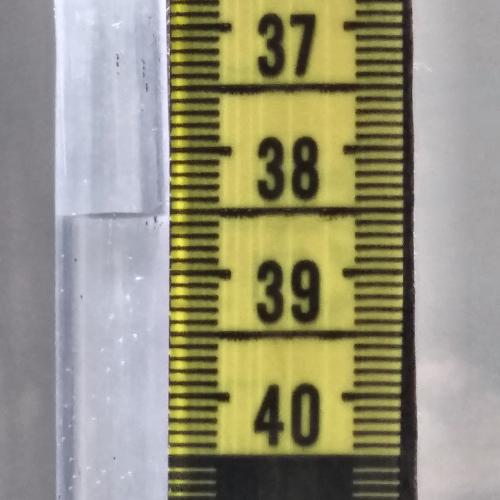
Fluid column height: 38.5 cm